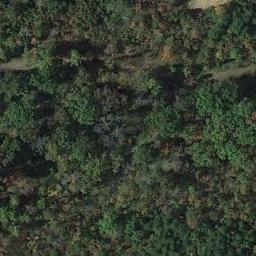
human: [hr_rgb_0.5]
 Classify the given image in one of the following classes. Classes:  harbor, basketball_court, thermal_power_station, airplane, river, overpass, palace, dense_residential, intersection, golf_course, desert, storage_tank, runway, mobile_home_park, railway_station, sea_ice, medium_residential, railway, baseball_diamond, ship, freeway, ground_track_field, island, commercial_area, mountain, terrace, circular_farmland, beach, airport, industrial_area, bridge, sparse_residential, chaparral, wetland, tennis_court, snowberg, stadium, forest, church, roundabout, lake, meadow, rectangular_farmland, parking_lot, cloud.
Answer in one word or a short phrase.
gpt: forest